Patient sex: M
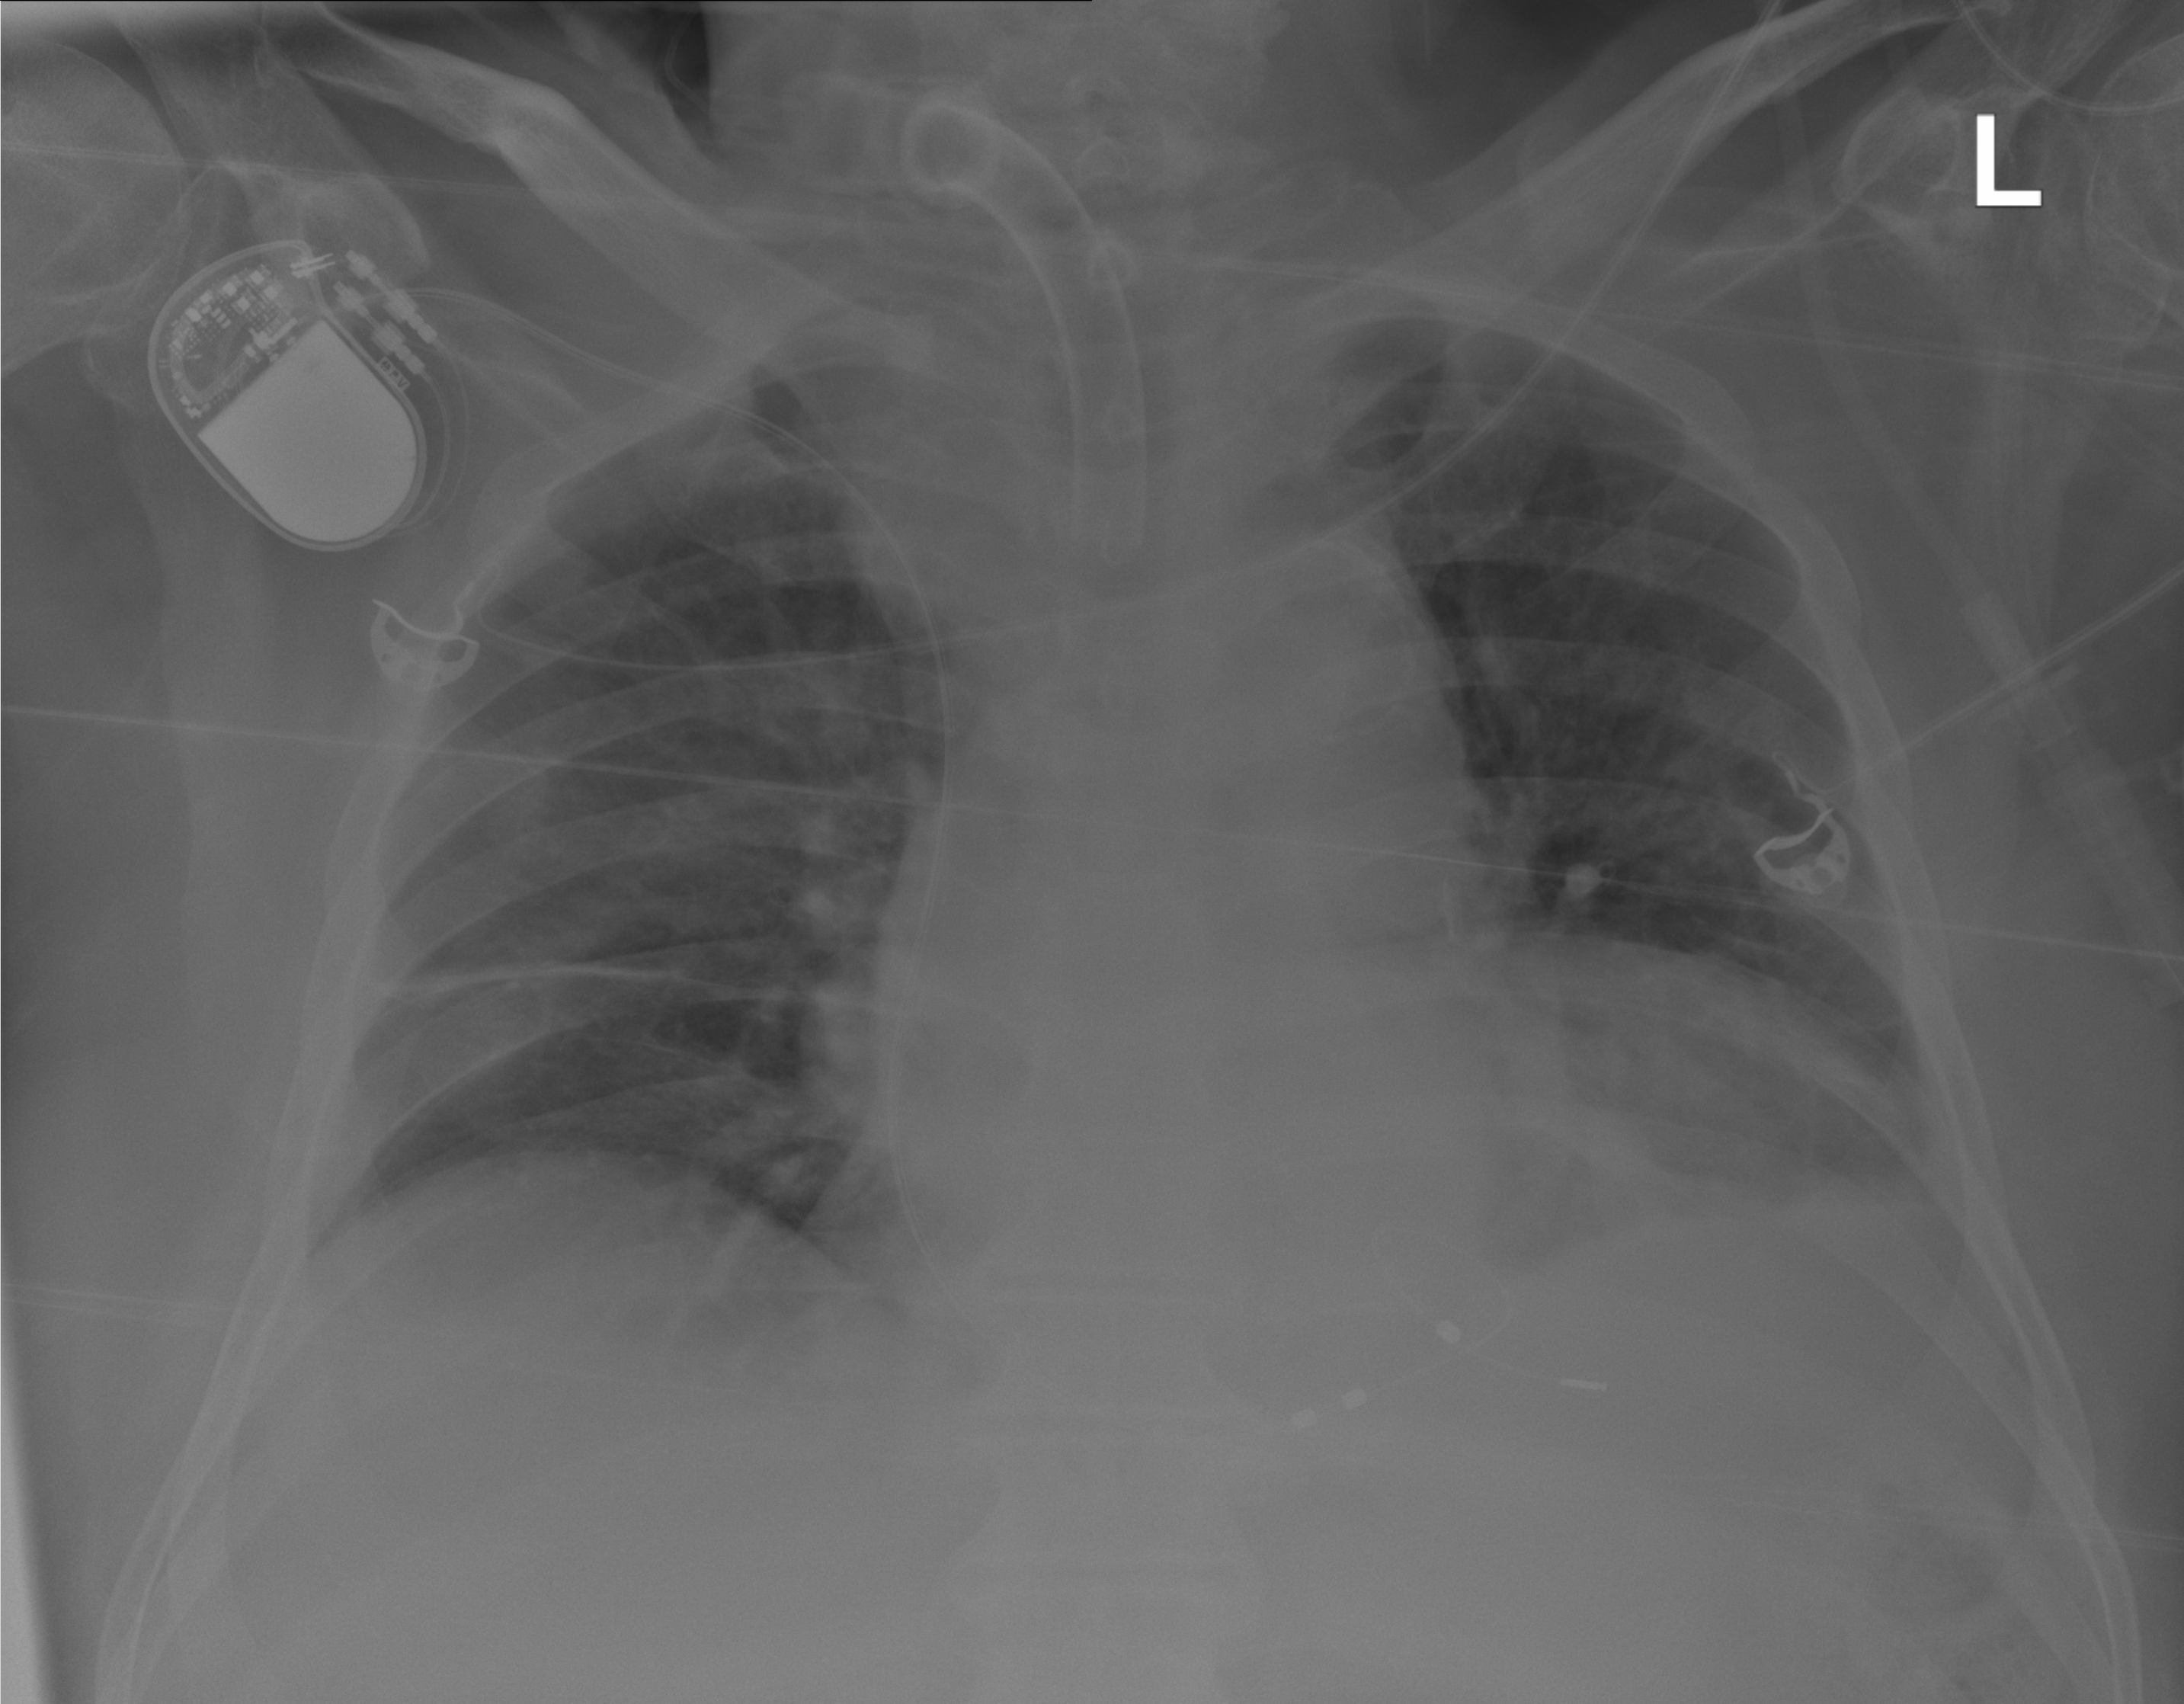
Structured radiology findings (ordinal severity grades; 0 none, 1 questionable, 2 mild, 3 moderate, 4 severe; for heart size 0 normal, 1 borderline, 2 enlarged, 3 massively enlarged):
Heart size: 2
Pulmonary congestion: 2
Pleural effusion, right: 0
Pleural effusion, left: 2
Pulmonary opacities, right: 0
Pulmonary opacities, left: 0
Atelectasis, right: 2
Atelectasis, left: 2